Aerial crown-view tile of a tropical tree (Barro Colorado Island, Panama), acquired 20241216:
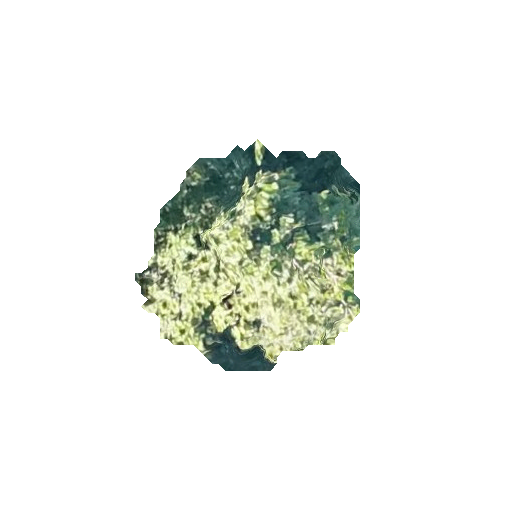
Species: Anacardium excelsum
GBIF accepted scientific name: Anacardium excelsum
Crown area: 55.601 m²